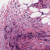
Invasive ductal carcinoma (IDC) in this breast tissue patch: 1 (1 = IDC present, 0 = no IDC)